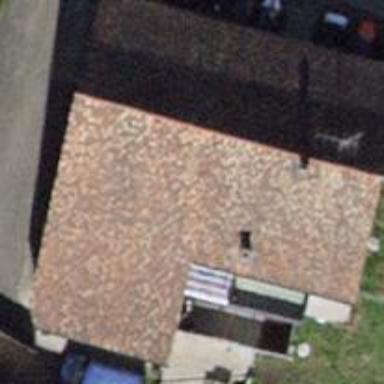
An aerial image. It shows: Group of garages.